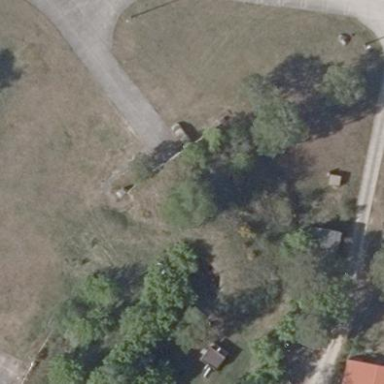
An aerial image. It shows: Bunker designed as hardened aircraft shelter.